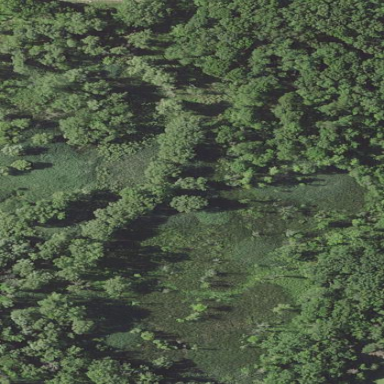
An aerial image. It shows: Marsh wetland.